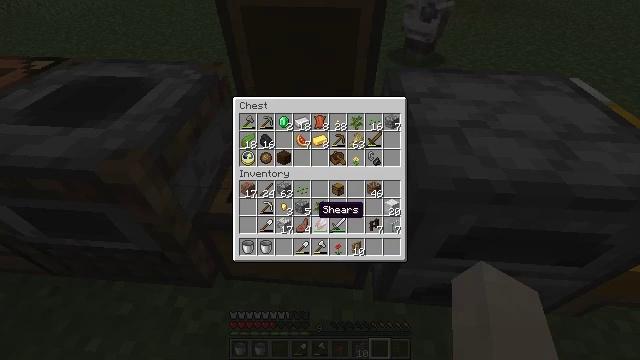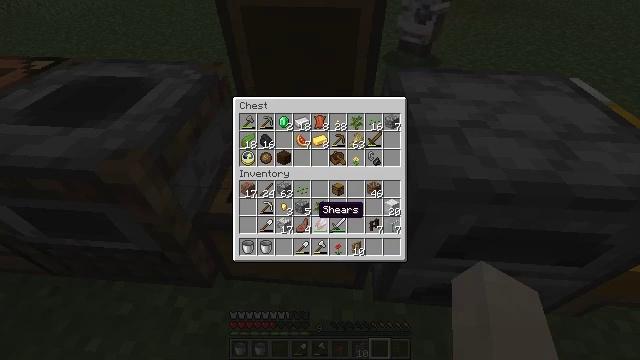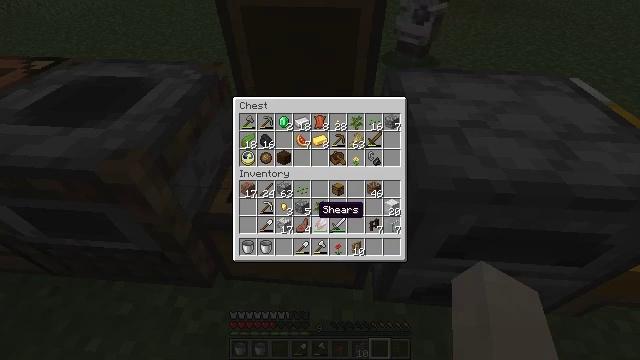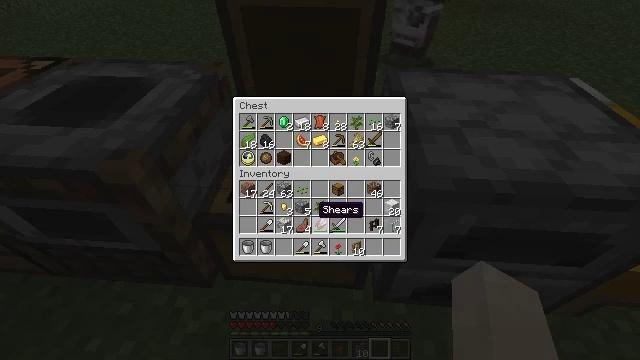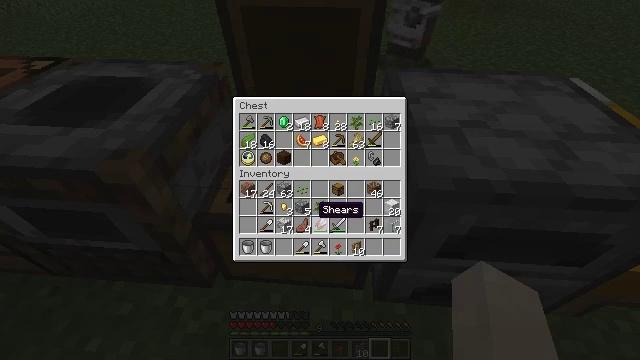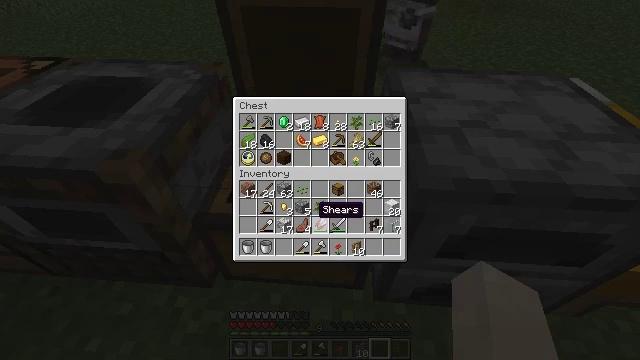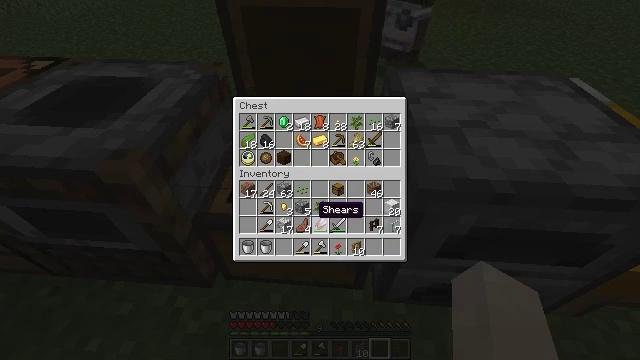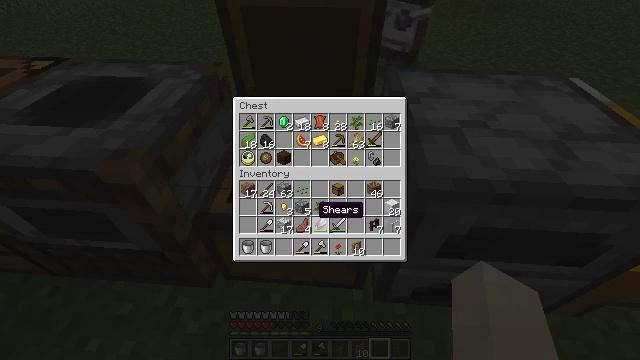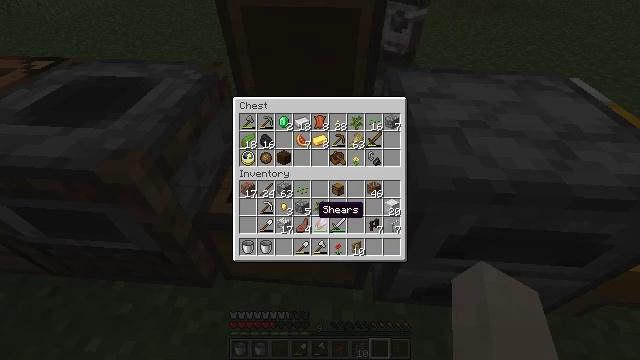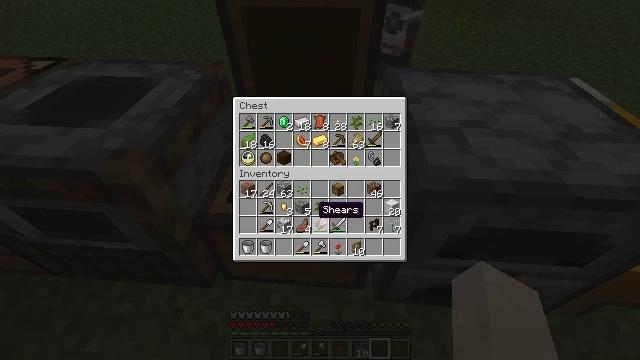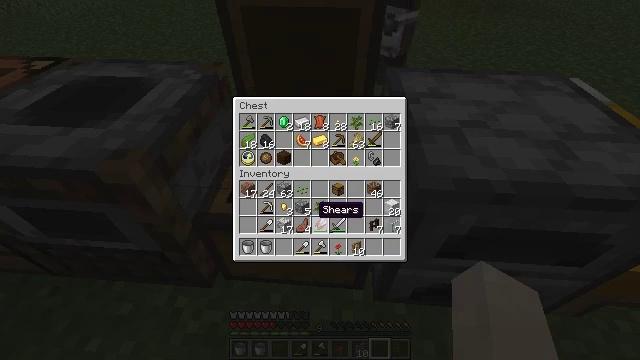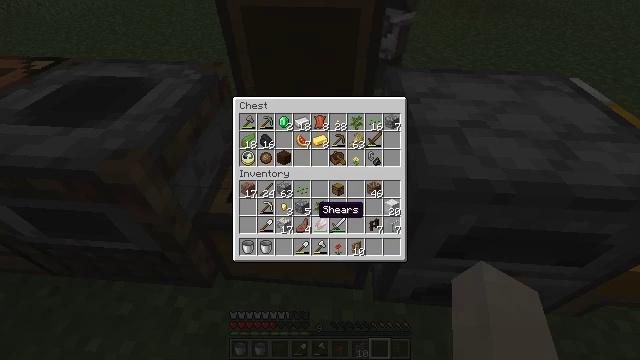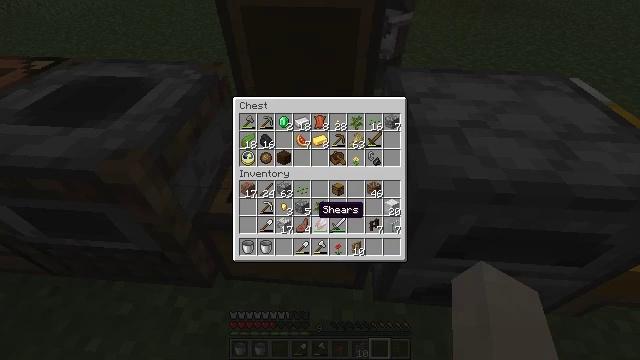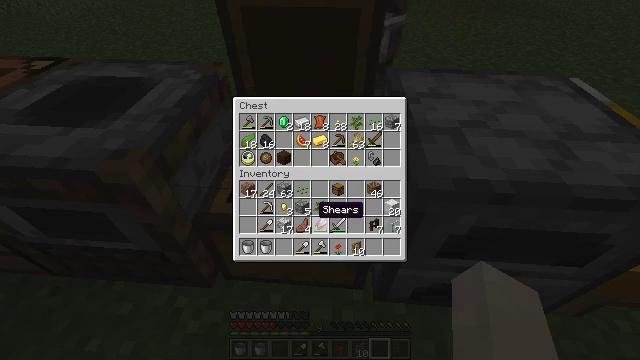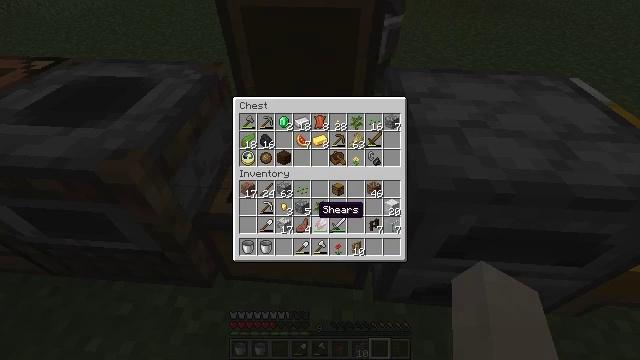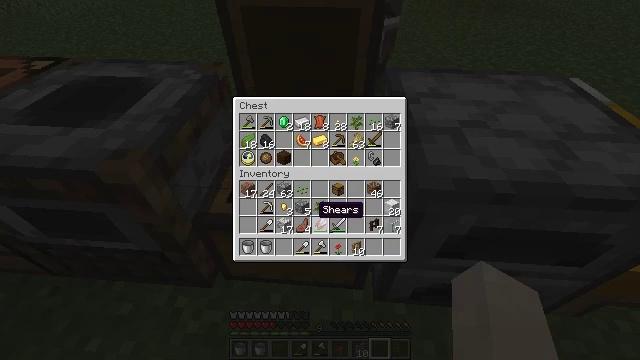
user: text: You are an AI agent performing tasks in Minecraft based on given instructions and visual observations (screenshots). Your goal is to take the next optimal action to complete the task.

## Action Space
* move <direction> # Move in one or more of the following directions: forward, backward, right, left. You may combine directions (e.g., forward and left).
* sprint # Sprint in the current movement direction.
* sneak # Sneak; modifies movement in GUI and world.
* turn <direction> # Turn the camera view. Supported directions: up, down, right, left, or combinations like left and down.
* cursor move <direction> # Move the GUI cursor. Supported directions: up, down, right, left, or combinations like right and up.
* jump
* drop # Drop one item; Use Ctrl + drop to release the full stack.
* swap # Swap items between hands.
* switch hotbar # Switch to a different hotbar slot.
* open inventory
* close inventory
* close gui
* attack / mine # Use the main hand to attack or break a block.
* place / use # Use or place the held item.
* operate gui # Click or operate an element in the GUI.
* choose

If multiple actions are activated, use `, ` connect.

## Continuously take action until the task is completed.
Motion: motion action
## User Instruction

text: Break the dark oak sapling to pick it up.
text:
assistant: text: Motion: no_op
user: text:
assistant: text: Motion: no_op
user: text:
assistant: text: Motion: no_op
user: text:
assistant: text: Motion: no_op
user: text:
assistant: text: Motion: no_op
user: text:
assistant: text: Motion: no_op
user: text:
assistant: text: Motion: no_op
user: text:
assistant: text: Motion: no_op
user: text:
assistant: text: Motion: no_op
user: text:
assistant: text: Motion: no_op
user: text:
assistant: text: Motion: no_op
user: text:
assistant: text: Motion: no_op
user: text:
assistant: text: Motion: no_op
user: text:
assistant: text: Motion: no_op
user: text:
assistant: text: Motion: no_op
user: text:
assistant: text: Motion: no_op
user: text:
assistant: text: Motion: no_op
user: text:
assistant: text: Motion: no_op
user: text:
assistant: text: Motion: no_op
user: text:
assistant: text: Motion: no_op
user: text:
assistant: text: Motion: no_op
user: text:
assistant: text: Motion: no_op
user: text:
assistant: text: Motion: no_op
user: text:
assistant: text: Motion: no_op
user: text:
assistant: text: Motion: no_op
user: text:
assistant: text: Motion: no_op
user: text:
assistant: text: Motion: no_op
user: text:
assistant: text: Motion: no_op
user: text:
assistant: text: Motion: no_op
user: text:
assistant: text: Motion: no_op